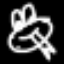
Label: frog